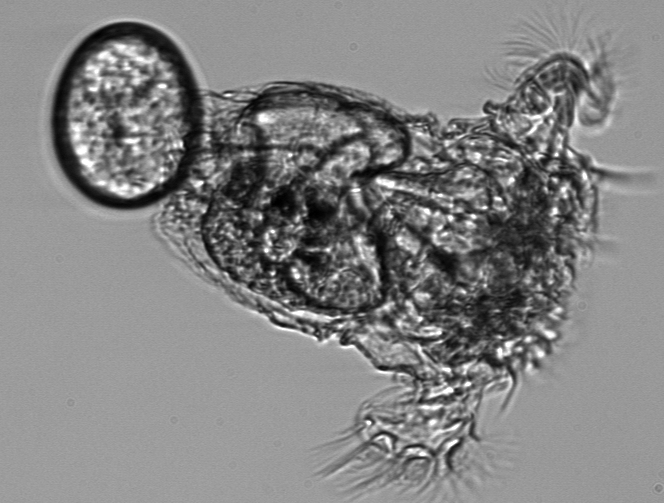
Label: zooplankton